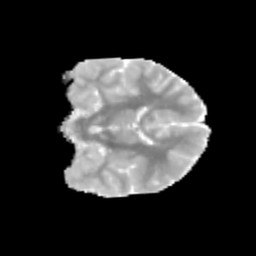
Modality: MD
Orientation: coronal
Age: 9
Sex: male
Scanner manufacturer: siemens
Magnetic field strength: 3 T
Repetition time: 3.8 s
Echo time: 0.07 s